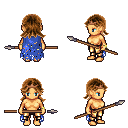
a pixel art fantasy rpg character, female body template, human, tanned skin, blue tattered cape, gold greaves, brown loose hair, bronze tiara, bracelets, spear, four views (front, back, left, right), 2x2 character sprite sheet, small pixel art, hard edges, no anti-aliasing